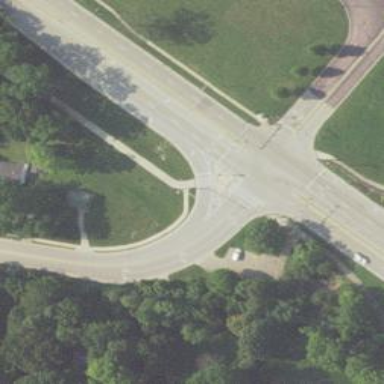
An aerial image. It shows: Solid crossing edge road marking.